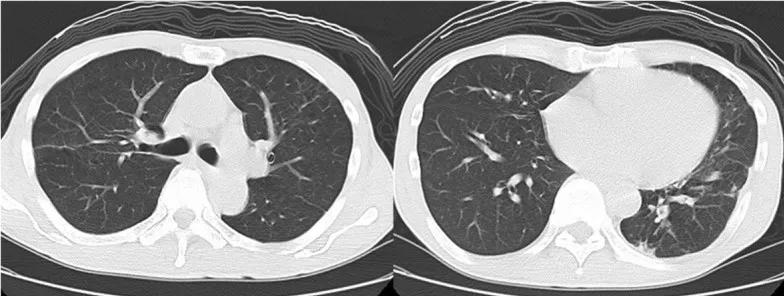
The chest CT scan after the completion of six-month antibiotic therapy showed a significant improvement.
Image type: radiology (ct)